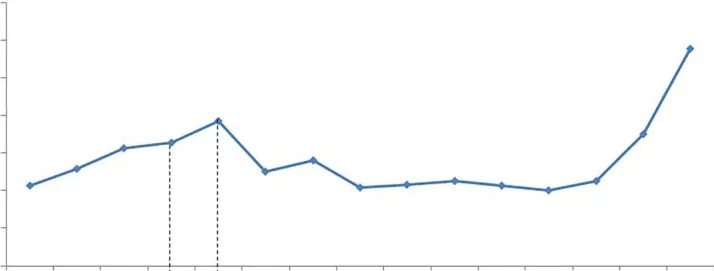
Trends of neutrophil-lymphocyte ratio.
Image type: pathology (masson_trichrome)